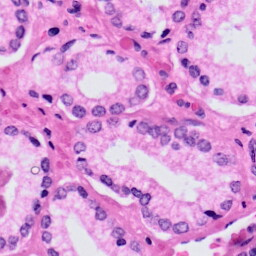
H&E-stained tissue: Prostate